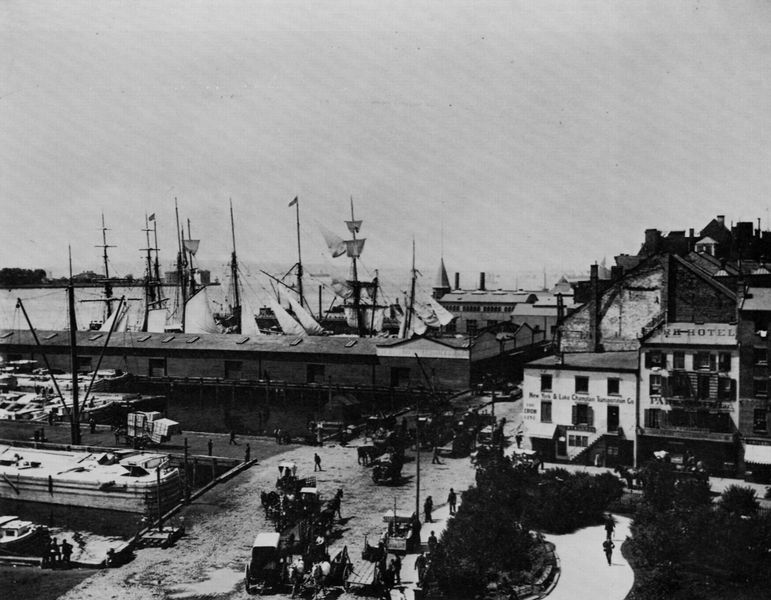
Titel: South Street und der Hafen
Künstler: Amerikanischer Photograph
Schlagwörter: himmel, mann, meer, weiß, bäume, menschen, ufer, fenster, grau, männer, schwarz, blick, dach, gebäude, haus, park, leute, alt, mensch, bild, häuser, handel, kahn, schiff, schiffe, segel, segelschiffe, ansicht, fahnen, fahne, flagge, mast, dächer, geschäfte, kutsche, kutschen, arbeiter, auto, hafen, wagen, anleger, kai, masten, landung, steg, hotel, bucht, foto, fotografie, photographie, kran, schwarzweiß, wimpel, photo, flaggen, marine, autos, ankerplatz, hafenstadt, dock, hafenarbeiter, ausguck, seeleute, kräne, waaren, logistik